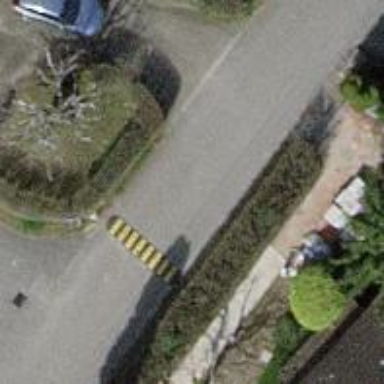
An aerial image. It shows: Bump for traffic calming.